Question: My goal is to visualize, for example, this output:
'''
[ Sun, 09 06 2013 12:51:49 ]
'''
The entire date must be colorized with this ANSI code:
'''
DATE
'''
I tried with this piece of code:
'''
import time
DATE = time.strftime("%a, %d %b %Y %H:%M:%S", time.localtime())
OUTPUT = "[ " + "" + DATE + "
" + " ]"
print OUTPUT
'''
But it returns me a string completely wrong:

What's wrong with this?
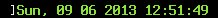
Answer: The carriage return '
' in the string causes the cursor to be placed at the start of the line, so the ']' overwrites '['.
Change it to this:
'''
OUTPUT = "[ " + DATE + " ]
"
'''